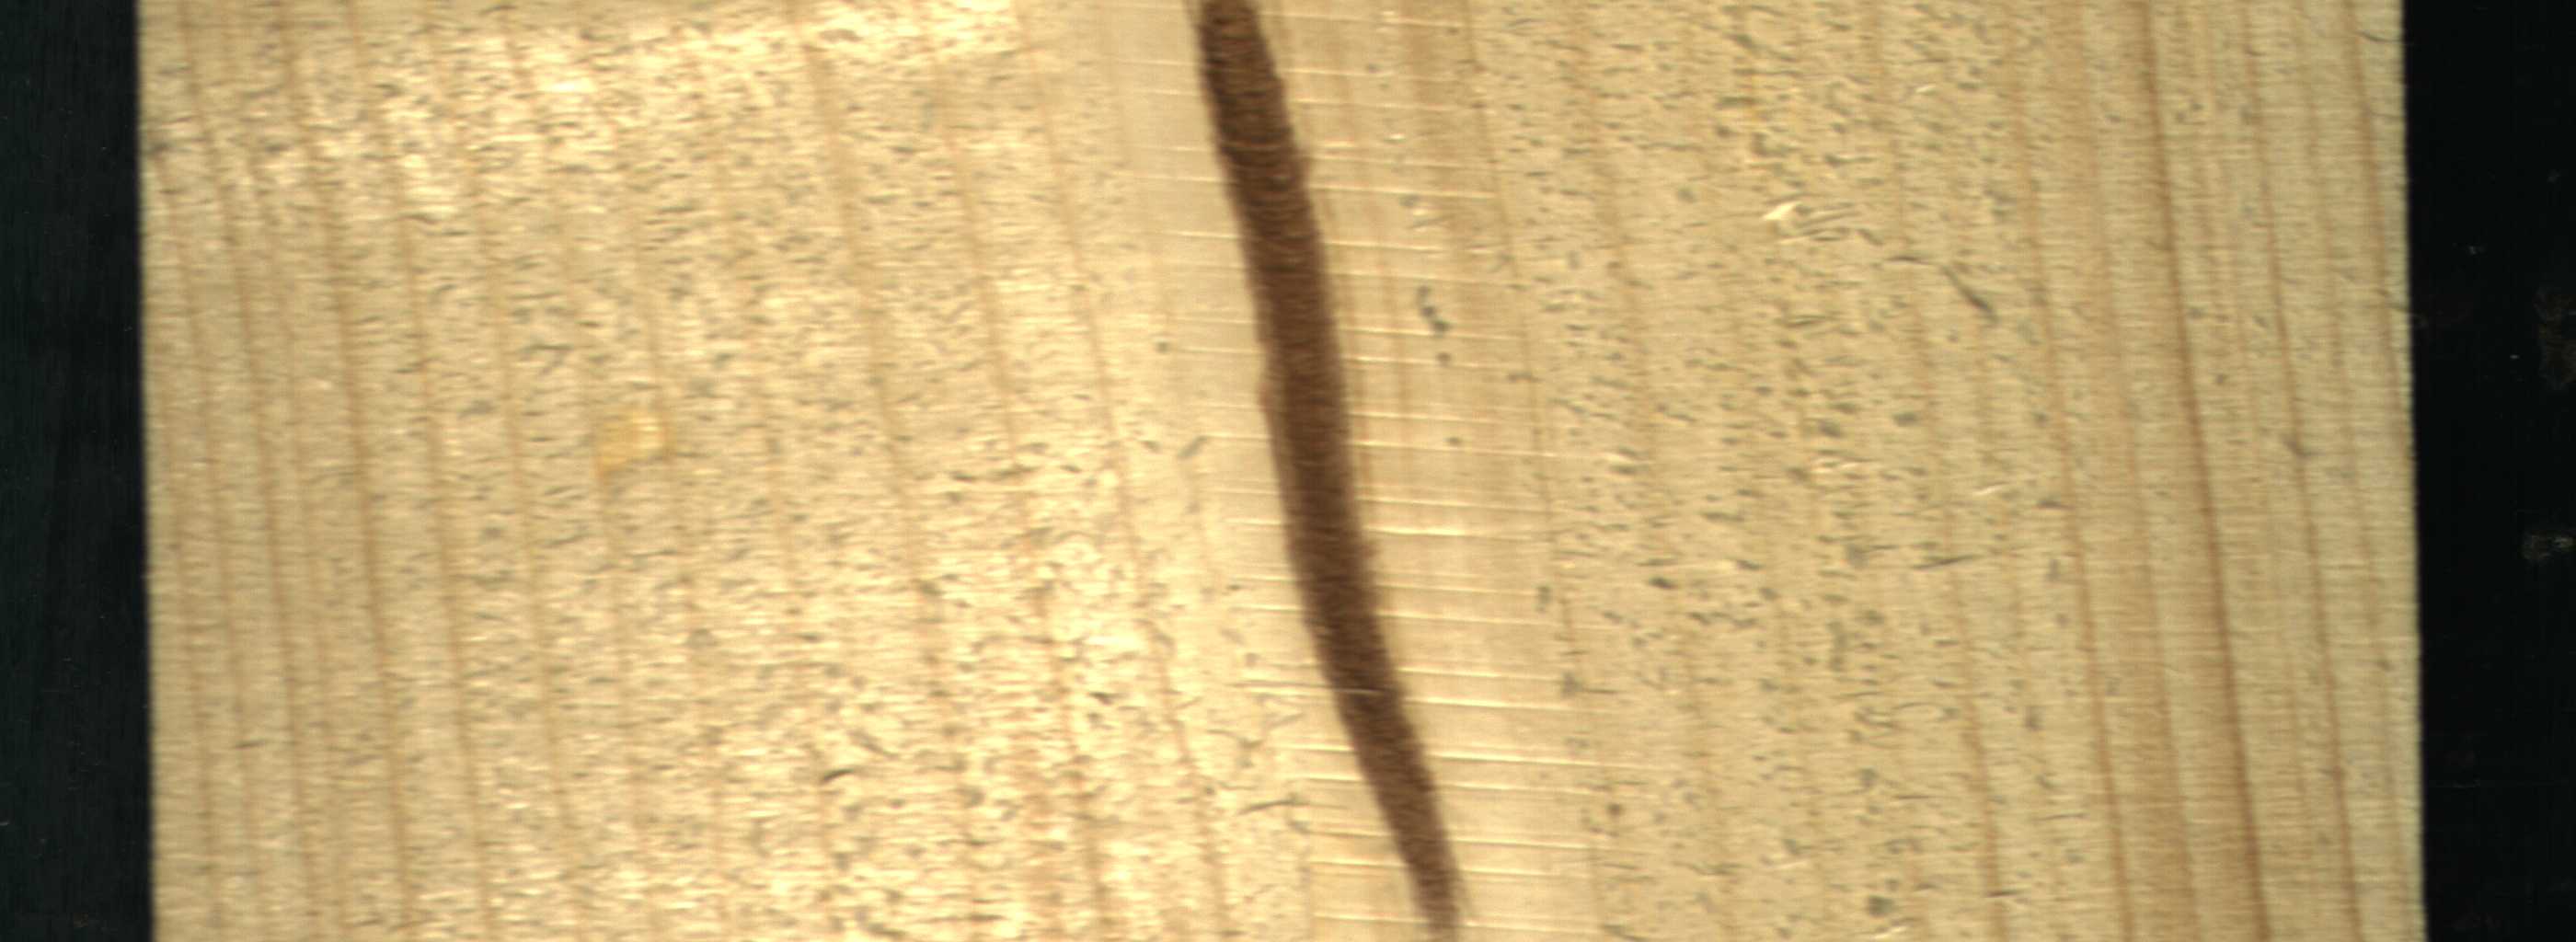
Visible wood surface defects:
Marrow
Live_Knot